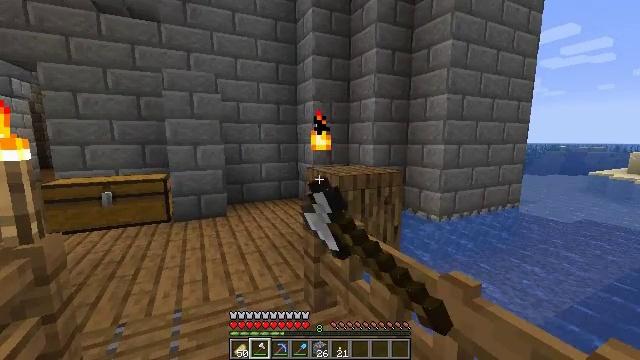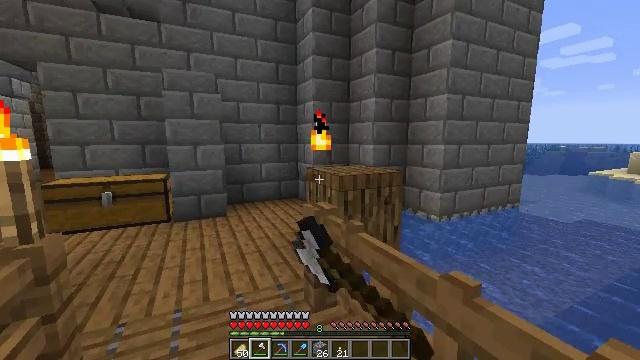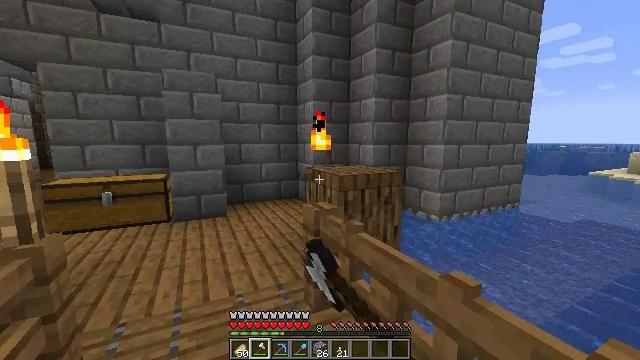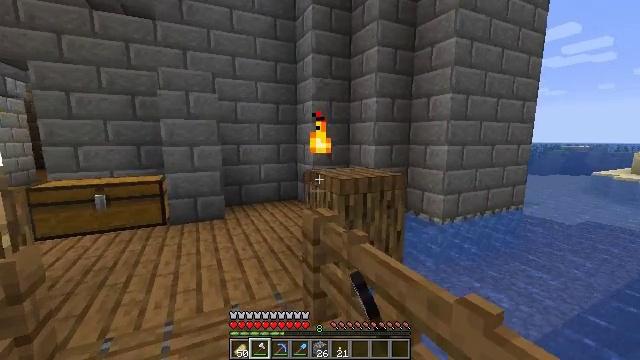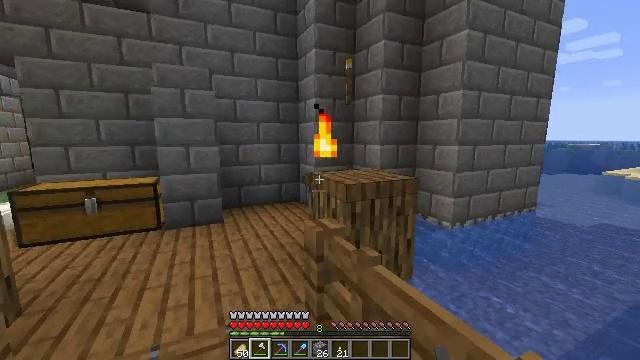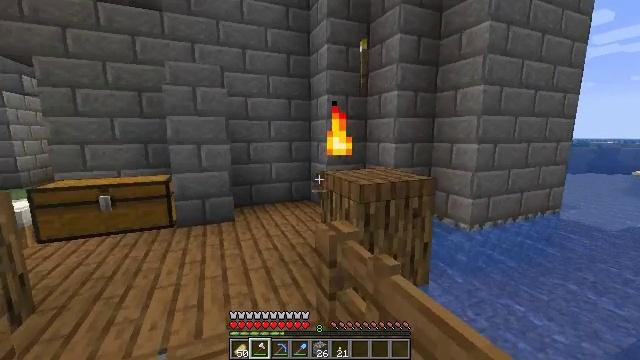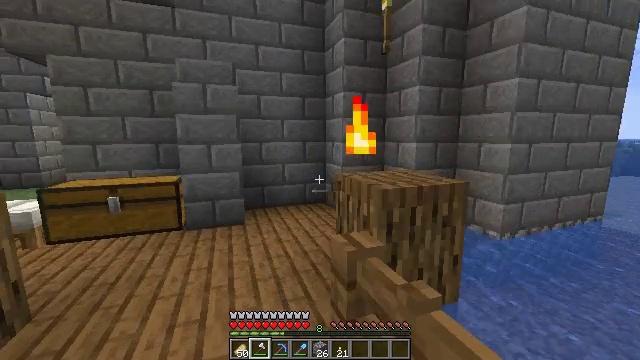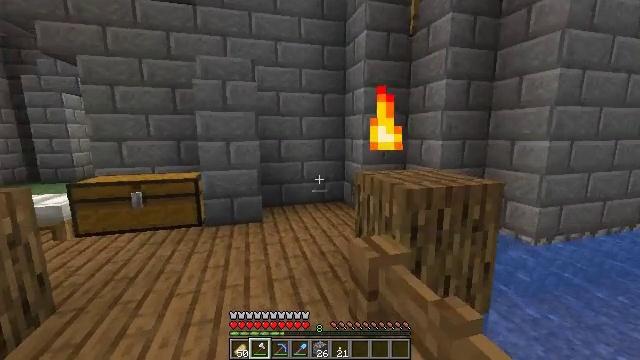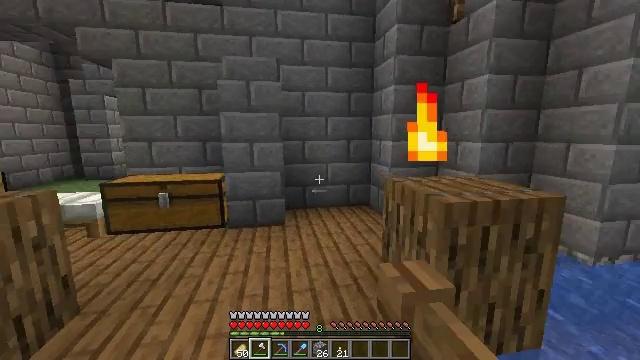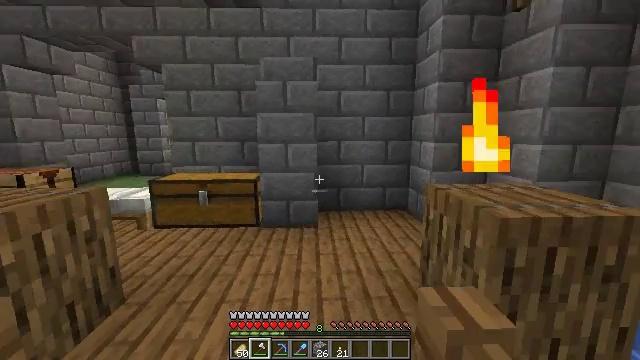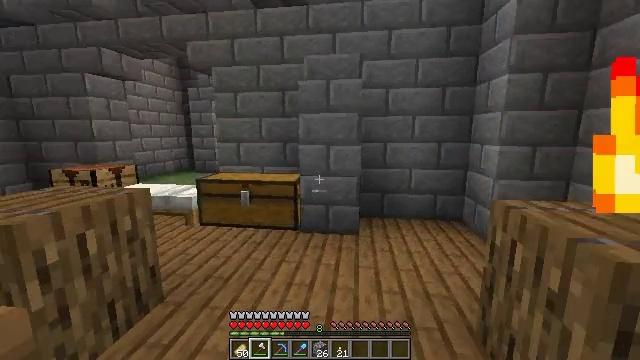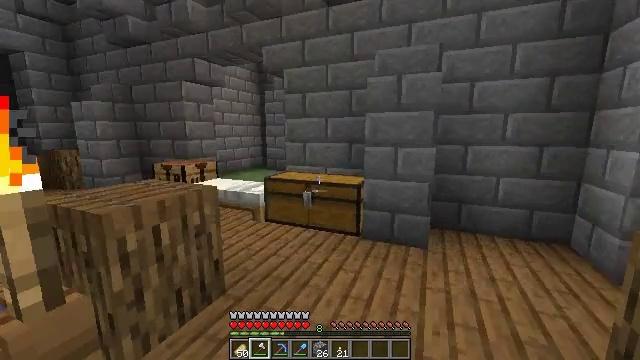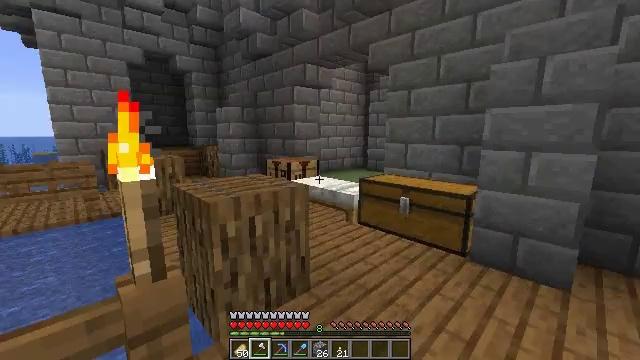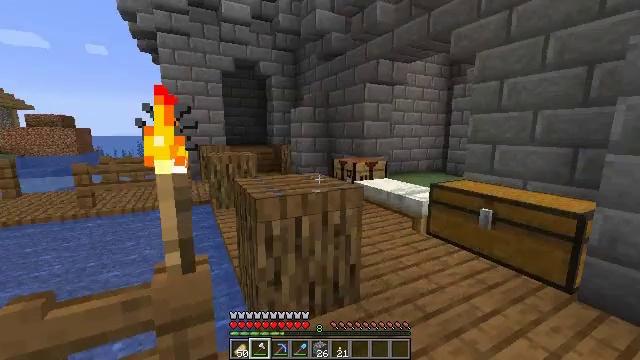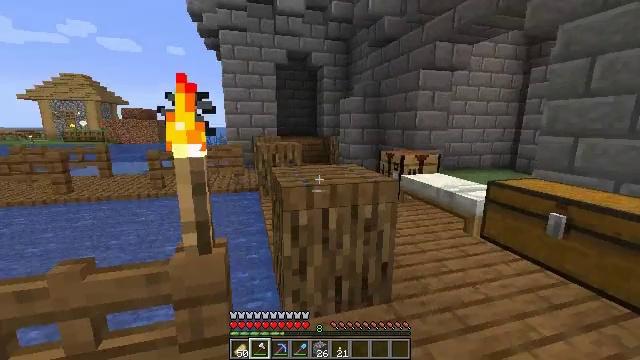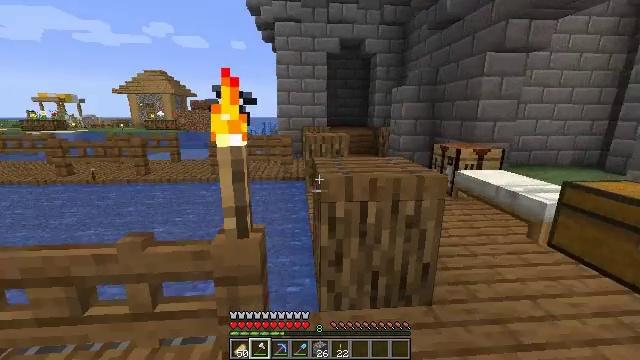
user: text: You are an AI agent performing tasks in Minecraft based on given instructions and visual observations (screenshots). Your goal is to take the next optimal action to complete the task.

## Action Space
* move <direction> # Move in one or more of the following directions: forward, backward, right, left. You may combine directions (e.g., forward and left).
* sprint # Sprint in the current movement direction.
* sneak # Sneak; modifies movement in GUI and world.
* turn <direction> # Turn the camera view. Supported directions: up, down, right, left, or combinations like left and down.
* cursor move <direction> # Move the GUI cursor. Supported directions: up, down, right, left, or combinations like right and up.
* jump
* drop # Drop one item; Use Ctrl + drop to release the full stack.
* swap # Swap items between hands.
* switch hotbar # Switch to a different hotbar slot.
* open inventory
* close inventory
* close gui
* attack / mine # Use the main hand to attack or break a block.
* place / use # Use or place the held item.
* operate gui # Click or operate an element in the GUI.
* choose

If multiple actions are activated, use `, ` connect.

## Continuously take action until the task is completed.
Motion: motion action
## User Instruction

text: Gather the torch from its position.
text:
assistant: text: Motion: attack / mine
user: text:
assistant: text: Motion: move forward, attack / mine
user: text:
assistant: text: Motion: move forward
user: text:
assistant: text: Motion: move forward
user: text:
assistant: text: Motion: move forward, turn left
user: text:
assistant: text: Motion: move forward, turn left
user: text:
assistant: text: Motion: move forward, turn left
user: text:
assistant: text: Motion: move forward, turn left
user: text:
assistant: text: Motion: move forward, turn left
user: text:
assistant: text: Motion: move forward, turn left
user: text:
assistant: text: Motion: move forward, turn left
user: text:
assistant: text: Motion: move forward and move right, turn left
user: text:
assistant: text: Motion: move forward and move right, turn left
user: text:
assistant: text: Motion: move right, turn left and down
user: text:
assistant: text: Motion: turn left and down
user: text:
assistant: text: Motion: turn left and down
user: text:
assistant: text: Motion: turn left
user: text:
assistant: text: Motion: turn left
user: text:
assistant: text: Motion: turn left
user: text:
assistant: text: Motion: no_op
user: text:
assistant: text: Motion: turn left
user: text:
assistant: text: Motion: turn left
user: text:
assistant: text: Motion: turn left
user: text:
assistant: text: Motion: no_op
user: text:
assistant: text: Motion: turn left
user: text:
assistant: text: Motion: turn left
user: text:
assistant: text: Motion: no_op
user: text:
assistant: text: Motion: attack / mine
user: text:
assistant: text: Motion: attack / mine
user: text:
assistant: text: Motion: attack / mine